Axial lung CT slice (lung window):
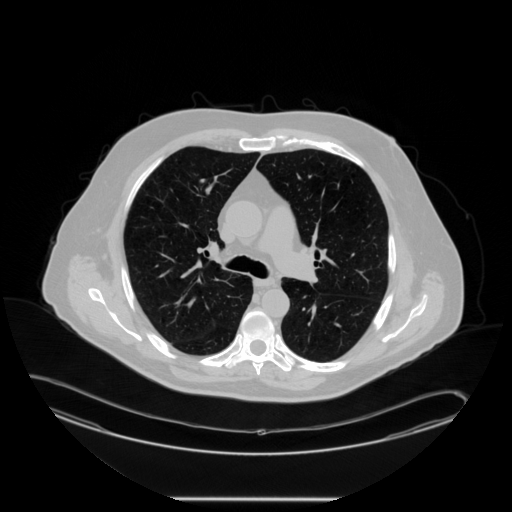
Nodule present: no